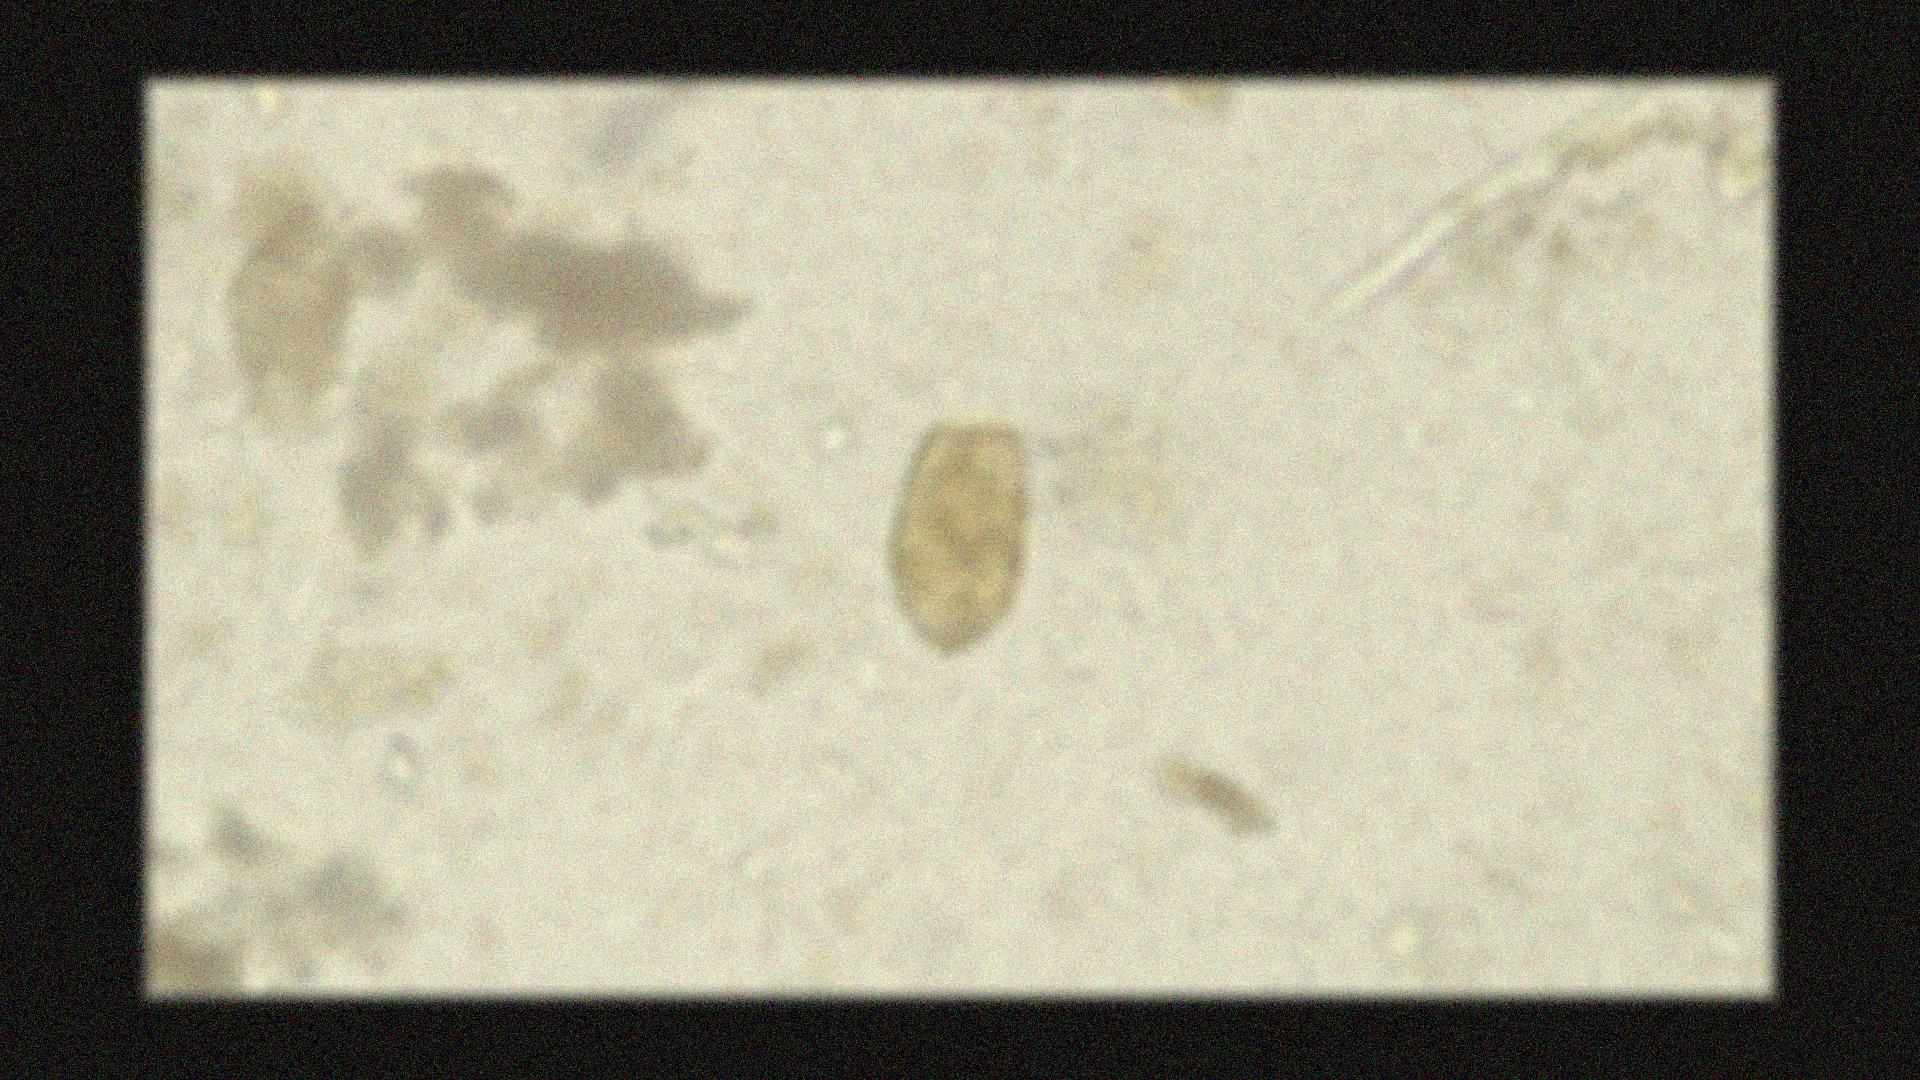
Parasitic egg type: Paragonimus spp